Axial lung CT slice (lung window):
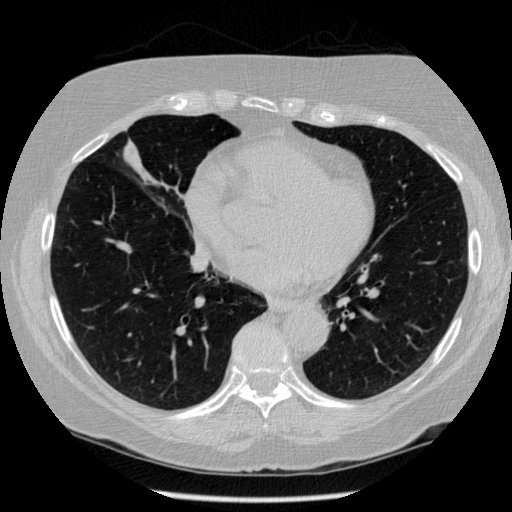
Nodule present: no